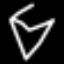
Label: diamond